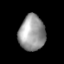
Tissue: lung
Cell type: Epithelial cells
Senescence score: 0.1872
Nuclear area (px): 903
Mean DAPI intensity: 154.763